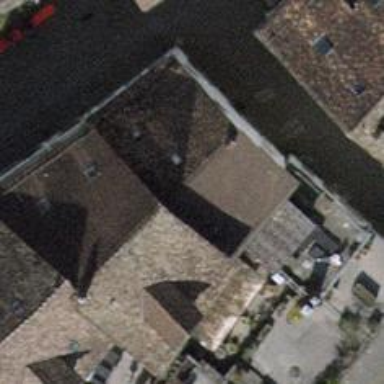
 and the building color is soft shade of #eaded2."